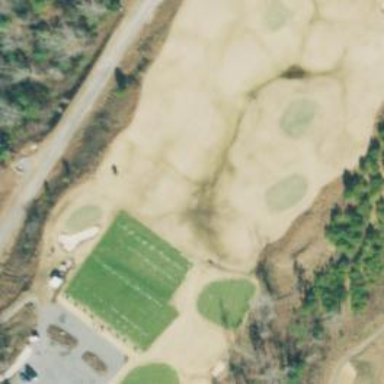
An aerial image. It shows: Golf tee.